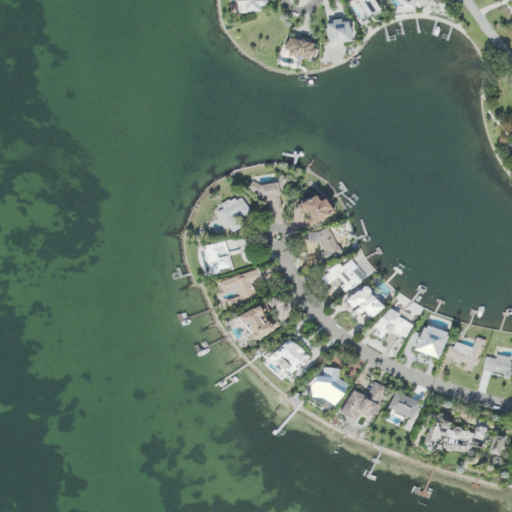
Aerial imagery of cape in Florida named Stephens Point containing open water, medium intensity development, low intensity development, herbaceous wetlands, high intensity development, barren land, and open development